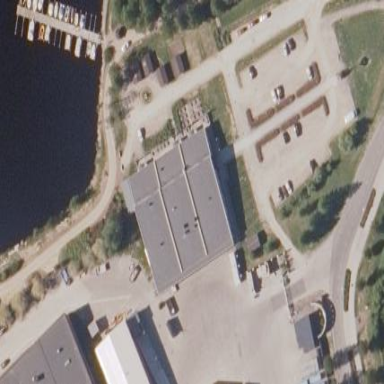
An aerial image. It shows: Retail building.